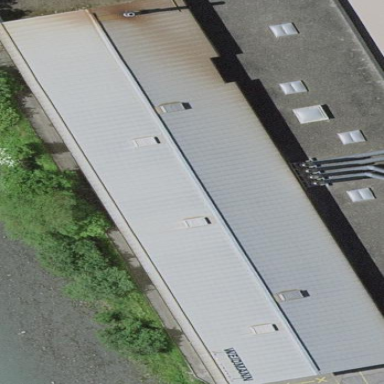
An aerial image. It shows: Industrial building.